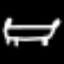
Label: bed